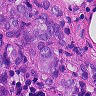
Metastatic tissue present: yes